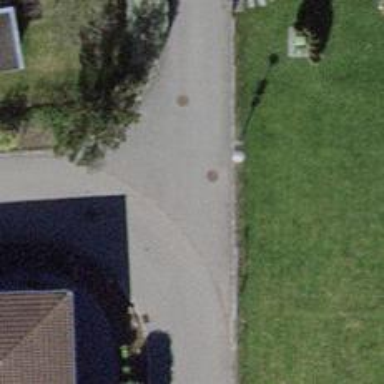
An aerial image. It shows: Smooth asphalt road in residential area.